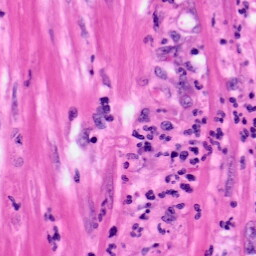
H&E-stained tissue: Pancreatic